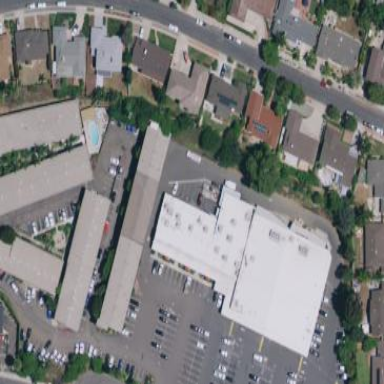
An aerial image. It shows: Commercial building.